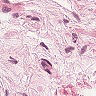
Metastatic tissue present: no